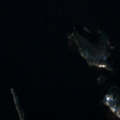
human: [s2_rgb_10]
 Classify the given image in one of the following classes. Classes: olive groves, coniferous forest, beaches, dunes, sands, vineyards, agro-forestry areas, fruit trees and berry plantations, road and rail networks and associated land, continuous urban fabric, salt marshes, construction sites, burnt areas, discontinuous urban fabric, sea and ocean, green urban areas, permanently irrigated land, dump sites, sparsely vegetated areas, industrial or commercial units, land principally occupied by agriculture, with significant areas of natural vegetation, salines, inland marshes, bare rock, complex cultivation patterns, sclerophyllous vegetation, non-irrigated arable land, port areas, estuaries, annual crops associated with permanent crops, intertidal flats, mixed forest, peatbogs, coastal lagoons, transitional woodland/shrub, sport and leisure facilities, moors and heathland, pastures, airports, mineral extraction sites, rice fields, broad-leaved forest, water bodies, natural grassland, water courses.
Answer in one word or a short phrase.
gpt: non-irrigated arable land, mixed forest, water bodies